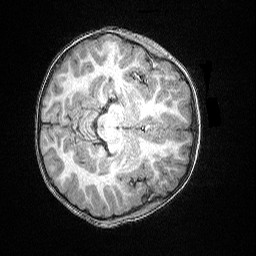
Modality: T1w
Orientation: axial
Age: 73
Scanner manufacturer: siemens
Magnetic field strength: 3 T
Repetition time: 2.5 s
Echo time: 0.00347 s